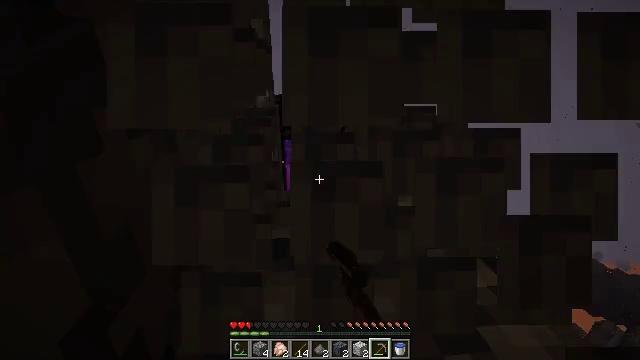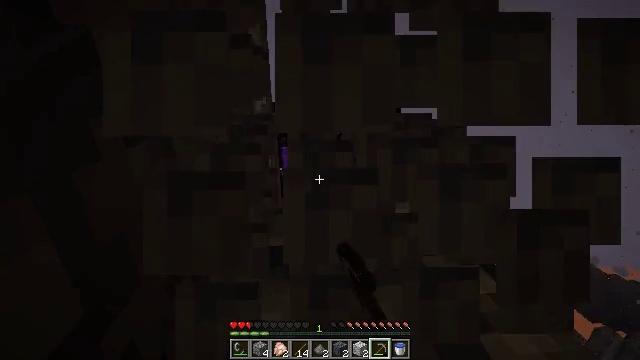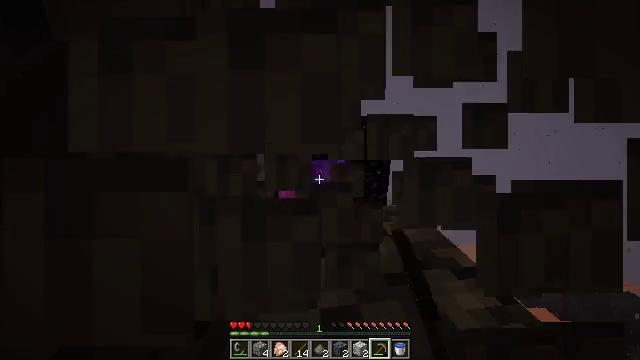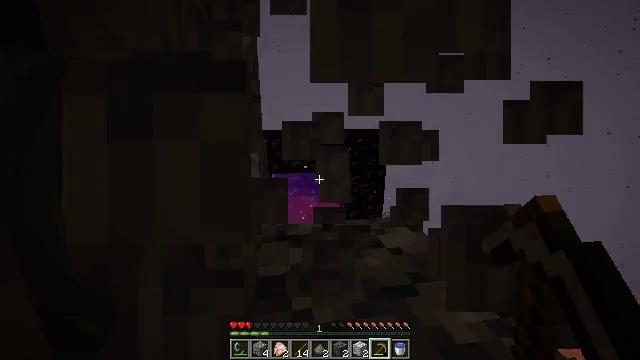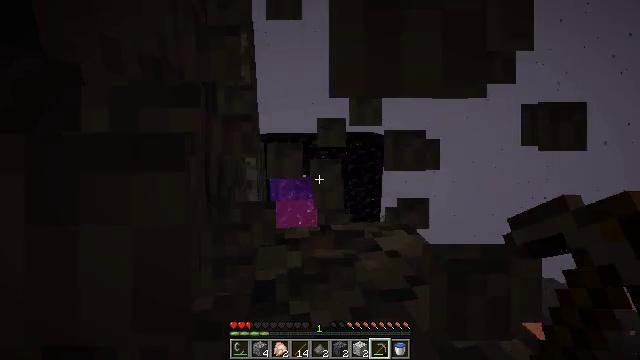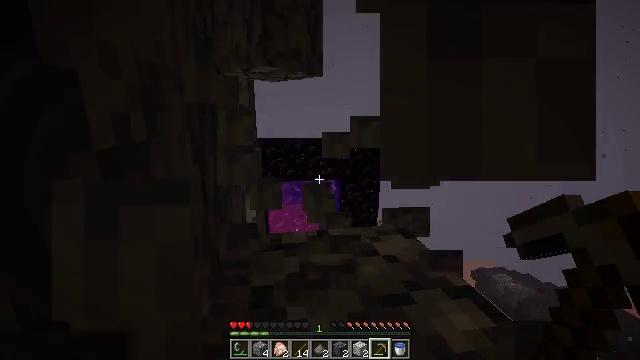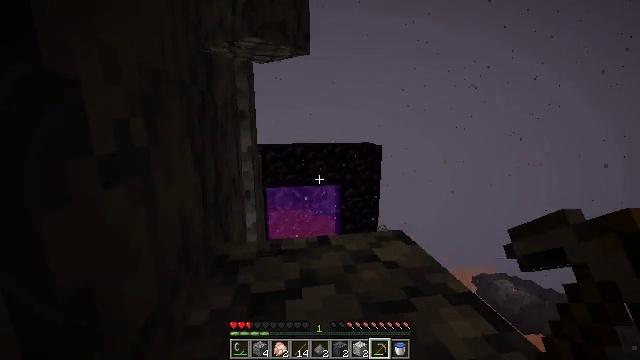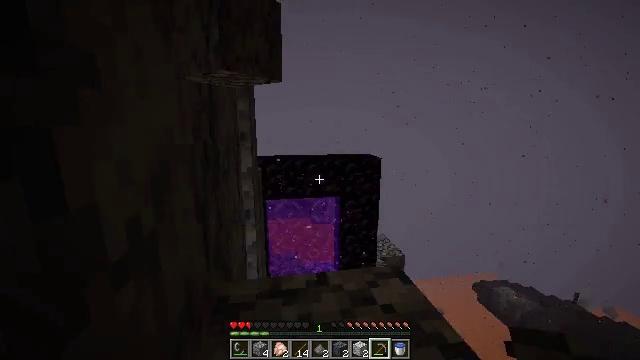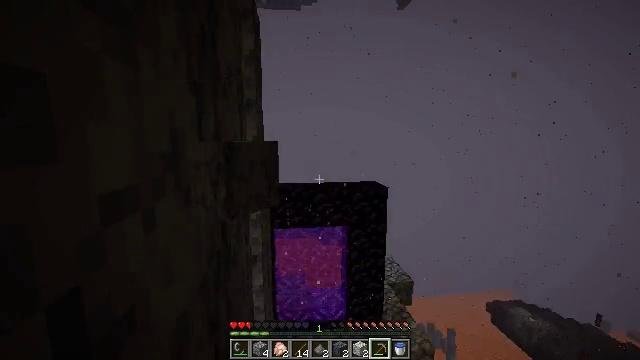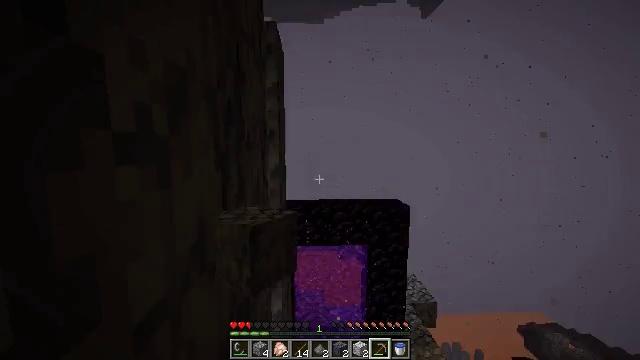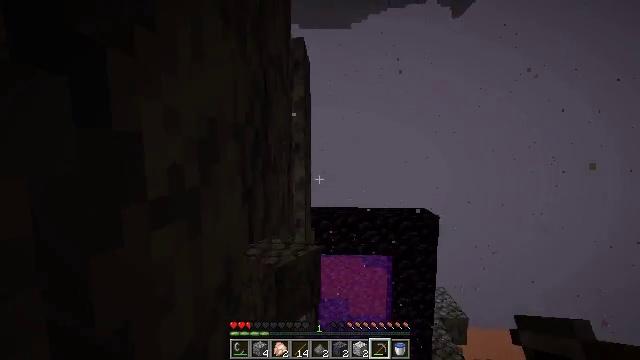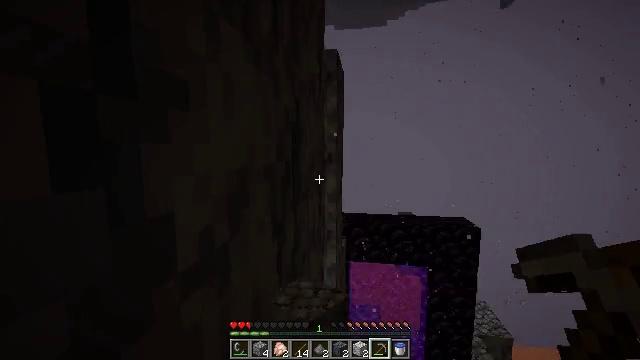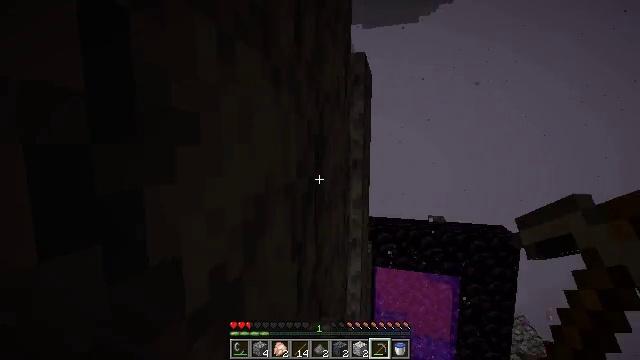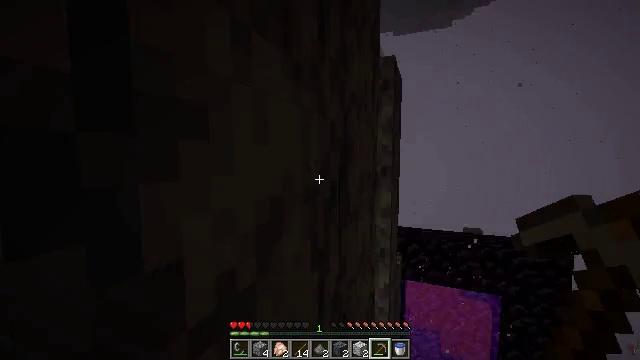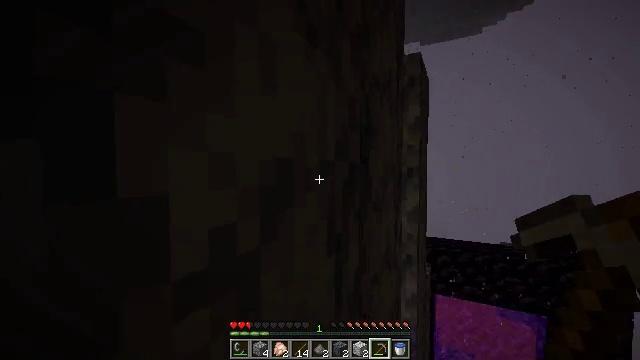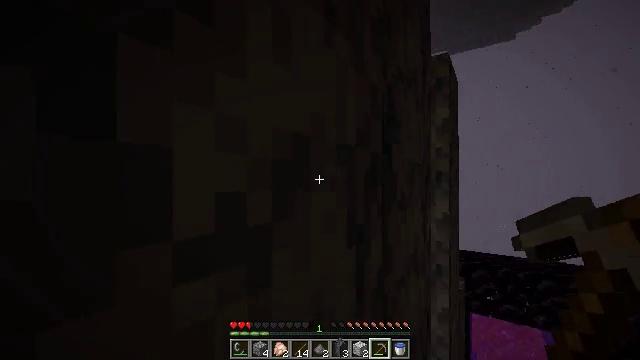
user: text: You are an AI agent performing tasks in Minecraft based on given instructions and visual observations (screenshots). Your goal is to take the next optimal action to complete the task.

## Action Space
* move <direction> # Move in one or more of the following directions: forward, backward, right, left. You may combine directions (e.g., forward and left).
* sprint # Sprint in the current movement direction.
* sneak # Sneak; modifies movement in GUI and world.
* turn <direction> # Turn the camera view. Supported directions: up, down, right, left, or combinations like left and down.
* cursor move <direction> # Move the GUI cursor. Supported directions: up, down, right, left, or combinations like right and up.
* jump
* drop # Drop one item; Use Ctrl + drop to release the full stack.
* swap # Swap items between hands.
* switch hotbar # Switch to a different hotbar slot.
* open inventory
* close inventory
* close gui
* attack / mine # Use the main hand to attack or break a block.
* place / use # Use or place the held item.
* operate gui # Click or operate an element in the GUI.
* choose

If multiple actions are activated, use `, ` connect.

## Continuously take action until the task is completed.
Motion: motion action
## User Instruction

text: Mine the basalt in the Nether.
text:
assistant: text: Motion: turn up, attack / mine
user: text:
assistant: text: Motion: turn right and up, attack / mine
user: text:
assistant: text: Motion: turn right and up, attack / mine
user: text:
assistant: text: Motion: attack / mine
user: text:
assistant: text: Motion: turn up, attack / mine
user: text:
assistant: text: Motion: turn up, attack / mine
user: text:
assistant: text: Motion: move forward, turn up, attack / mine, jump
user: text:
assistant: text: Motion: move forward, turn left and up, attack / mine, jump
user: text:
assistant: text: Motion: move forward, turn left and up, jump
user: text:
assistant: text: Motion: move forward, turn left, jump
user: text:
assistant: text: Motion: move forward, turn left, jump
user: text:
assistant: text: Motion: move forward, turn left
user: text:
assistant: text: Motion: turn left and up
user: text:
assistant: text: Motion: turn left and up
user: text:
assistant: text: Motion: turn left and up
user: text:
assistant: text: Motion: turn left and up
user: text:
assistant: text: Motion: turn left
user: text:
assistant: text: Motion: no_op
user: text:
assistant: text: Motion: turn left, attack / mine
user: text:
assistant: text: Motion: turn left and up, attack / mine
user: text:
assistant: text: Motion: turn left and up, attack / mine
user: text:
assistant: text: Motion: turn left and up, attack / mine
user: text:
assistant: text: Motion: turn left and up, attack / mine
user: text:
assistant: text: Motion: turn left and up, attack / mine
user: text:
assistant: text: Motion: attack / mine
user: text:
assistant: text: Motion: attack / mine
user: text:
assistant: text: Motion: attack / mine
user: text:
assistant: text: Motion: turn right, attack / mine
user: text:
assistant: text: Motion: turn right, attack / mine
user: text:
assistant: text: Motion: turn right, attack / mine